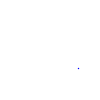
Particle: pion